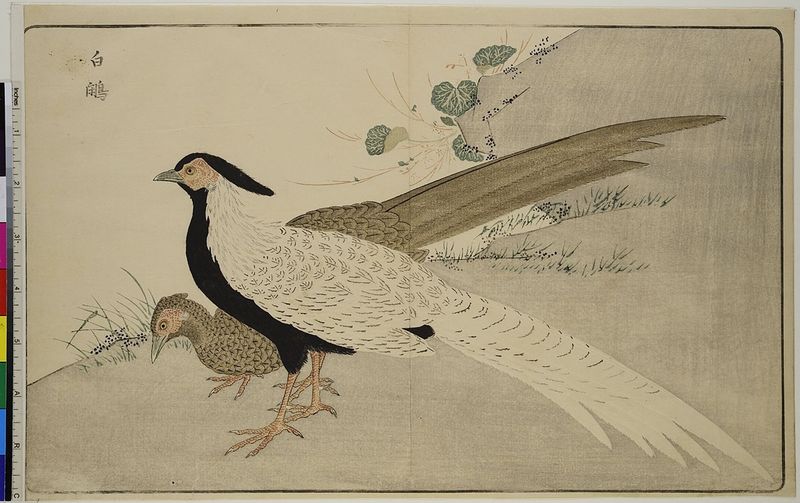
Titel: Silberfasan und Yukinoshita, aus dem Buch: Bilder importierter Vögel
Künstler: Kitao Masayoshi
Standort: Hamburg
Institution: Museum für Kunst und Gewerbe Hamburg
Schlagwörter: vogel, holzschnitt, druckgraphik, druckgrafik, fasan, zeit, farbholzschnitt, edo, reproduktionen, druckerzeugnisse, vögel, blindprägedruck, blinddruck